Question: Is it possible, in Java, when you hover over a single button, to make the program think you are hovering over multiple buttons?
I'm using a multi-dimensional array with buttons and want to be able to have 5 buttons be hovered over at a time. (All the buttons near the actual hover).
Any ideas on how to do this?
Note: I'm not using JButtons, just regular buttons. (awt.Button)
I obviously wasn't clear enough, and I apologize for that.
Here is a screenshot of what I'm looking for:

So, the cursor is hovering over the first gray space, and all of the space next to it have a different background, however, they are not considered as being hovered over, which if what I need.
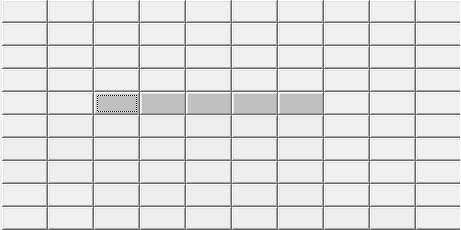
Answer: Assuming you are using a 'MouseListener', when the 'mouseEntered(MouseEvent e)' method is called on the master button, explicitly call the same method on all of the listeners of all of the other buttons, passing the event you have been given. Ditto for the 'mouseExited(MouseEvent e)' method.
It's up to you to maintain a reference from the master button to the subordinate buttons.
The subordinate buttons' listeners will receive an event that refers to the master button. If necessary, create your listeners with a reference to the button that they are attached to, so that you can operate on that button when receiving an event.
EDIT:
This is the kind of thing I'm talking about. Does it help?
'''
final List<Button> subordinateButtons = Arrays.asList(new Button(), new Button(), new Button());
Button myButton = new Button();
myButton.addMouseListener(new MouseListener() {
public void mouseEntered(MouseEvent e) {
for (Button subordinateButton : subordinateButtons) {
subordinateButton.setBackground(Color.GRAY);
}
}
public void mouseExited(MouseEvent e) {
for (Button subordinateButton : subordinateButtons) {
subordinateButton.setBackground(Color.LIGHT_GRAY);
}
}
public void mouseClicked(MouseEvent e) {
}
public void mousePressed(MouseEvent e) {
}
public void mouseReleased(MouseEvent e) {
}
});
'''
There's no reason why you can't keep a reference from a 'MouseListener' to a 'List<Button>'. If it's the business of the listener to work on those buttons then design your classes so that it happens.